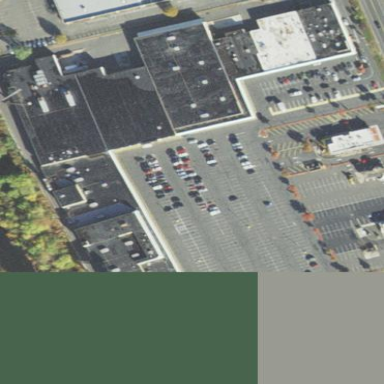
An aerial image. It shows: Retail building that serves as mall.